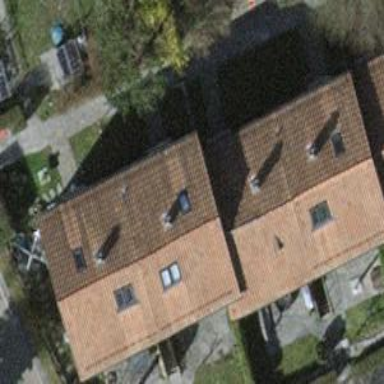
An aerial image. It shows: Beige house with gabled roof made of roof tiles in orangered color. The roof is oriented across the building.